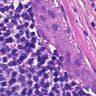
Metastatic tissue present: yes